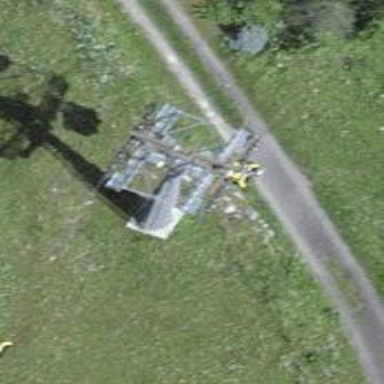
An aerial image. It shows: Pylon for aerialway.